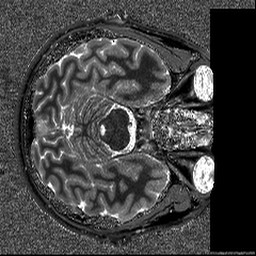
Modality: T1map
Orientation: axial
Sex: male